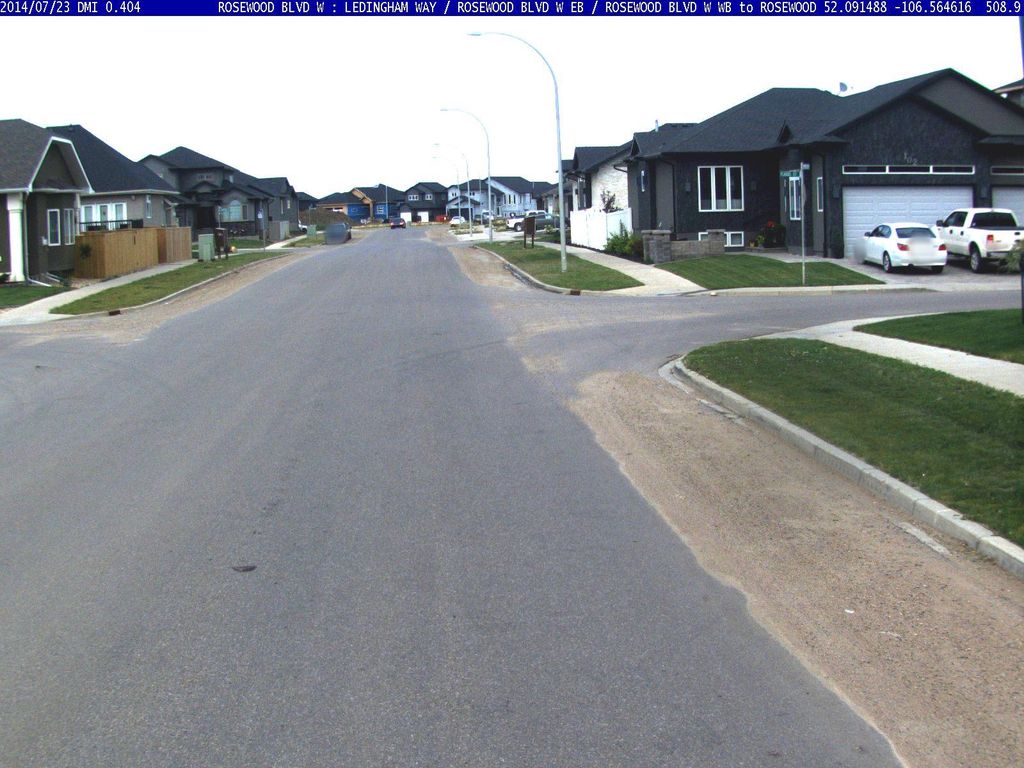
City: saskatoon